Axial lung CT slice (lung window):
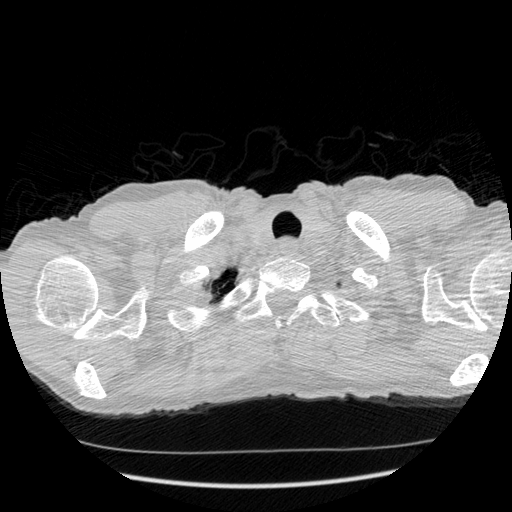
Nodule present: no